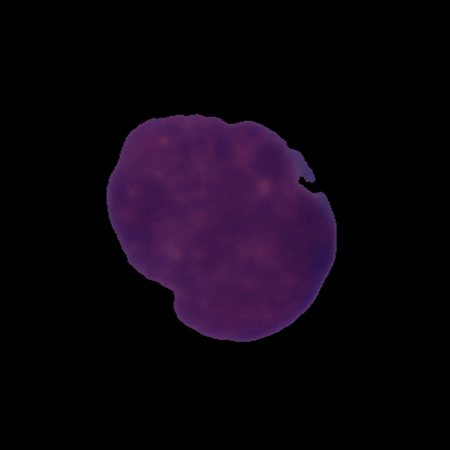
Label: cancer